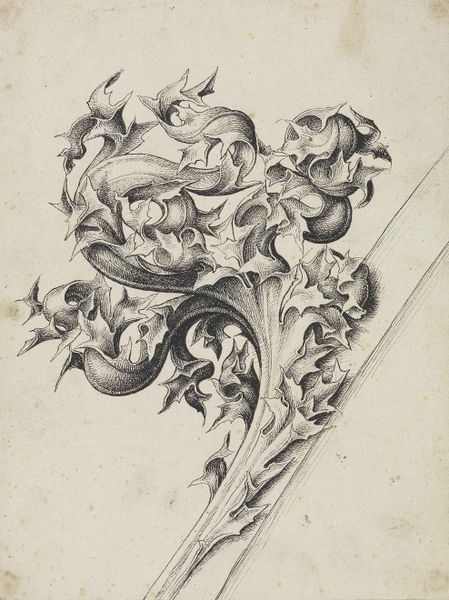
Titel: Krabben-Ornament (Blattkrabbe)
Künstler: Anonym (15. Jh. D)
Standort: Karlsruhe
Institution: Staatliche Kunsthalle Karlsruhe
Schlagwörter: blätter, dunkel, schatten, weiß, blume, blumen, grau, hell, schmuck, schwarz, skizze, zeichnung, blüte, rose, beige, muster, ornament, architektur, bild, ast, natur, spitzen, blatt, pflanze, gotik, kontrast, schräg, schön, rund, frucht, ranken, wellen, papier, ecke, liegen, studie, abstrakt, modern, grafik, graphik, linien, spitz, detail, floral, gerade, verzierung, stil, stiel, krabbe, linie, kohle, zweig, oberfläche, stengel, druck, druckgraphik, schwarz weiss, schraffur, gewunden, radierung, gebogen, schraffiert, bleistift, entwurf, distel, lilie, gedreht, ranke, ornamental, flecken, kurve, diagonal, zacken, schnörkel, rosette, schmerz, gefährlich, blattwerk, dornen, struktur, verdorrt, stachel, eiche, zierde, gips, kraut, filigran, rundung, pflanzlich, dekorativ, gewellt, gezackt, arkanthus, zeichung, graphit, arkantus, mauerteil, zweidimensional, orchidee, angeschnitten, zackig, silberstift, felcken, stacheln, dorn, windungen, grade, rucola, zeivhnung, stachelig, 20. jahrhundert, stechapfel, gornament, grau weiss, zeichnung#studie, silberblume, pfllanze